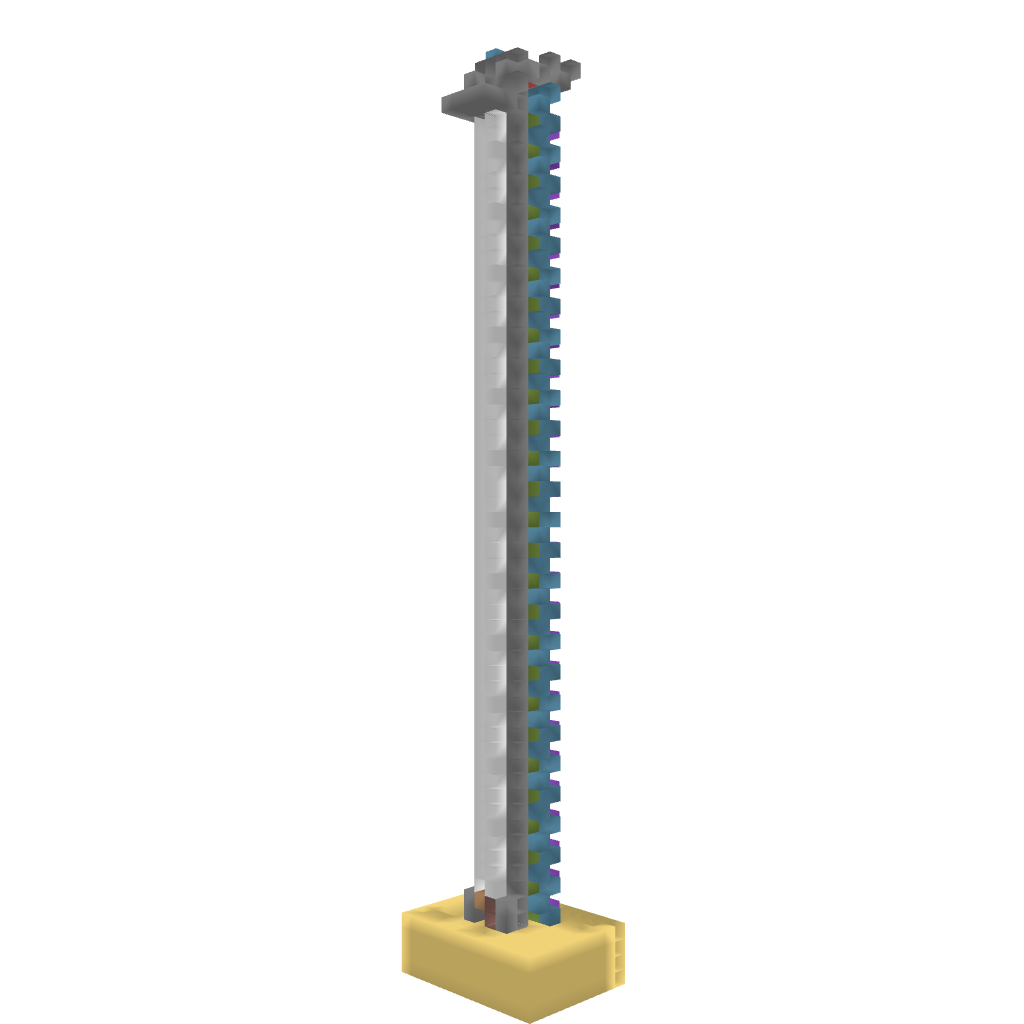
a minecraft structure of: Super Tall Pistion Elevator bad low quality